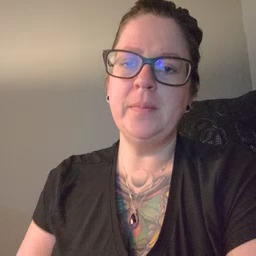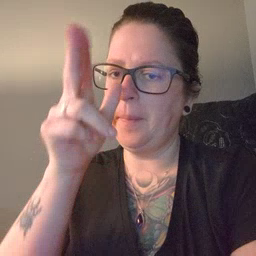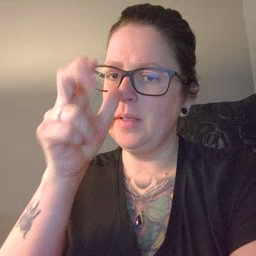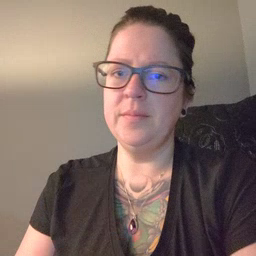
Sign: bug